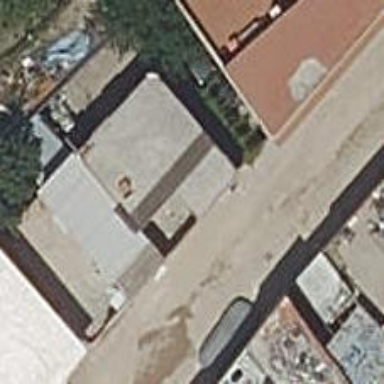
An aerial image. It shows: Detached building.